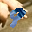
Label: 9